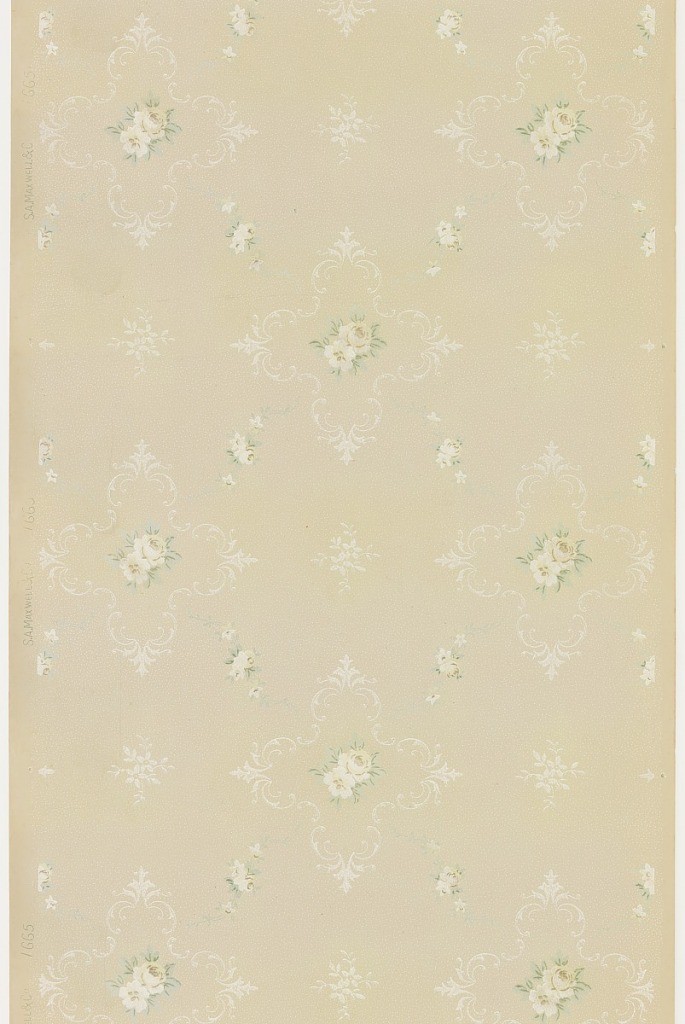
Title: Ceiling paper
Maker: Maxwell & Co., S.A., Chicago, Illinois, USA
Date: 1905–1915
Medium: Machine-printed paper, liquid mica
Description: Quatrefoils formed of scrolled lines, with floral motif in center. Quatrefoils are separated by floral sprigs and small clusters of flowers. Printed on speckled tan ground.